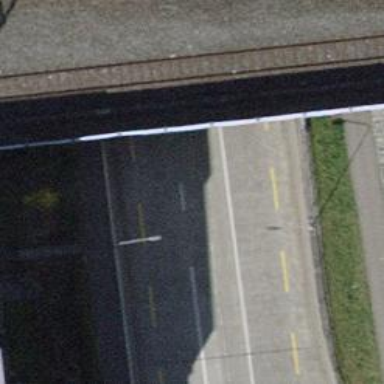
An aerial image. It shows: Residential road with asphalt surface and cycle lane passing through tunnel.